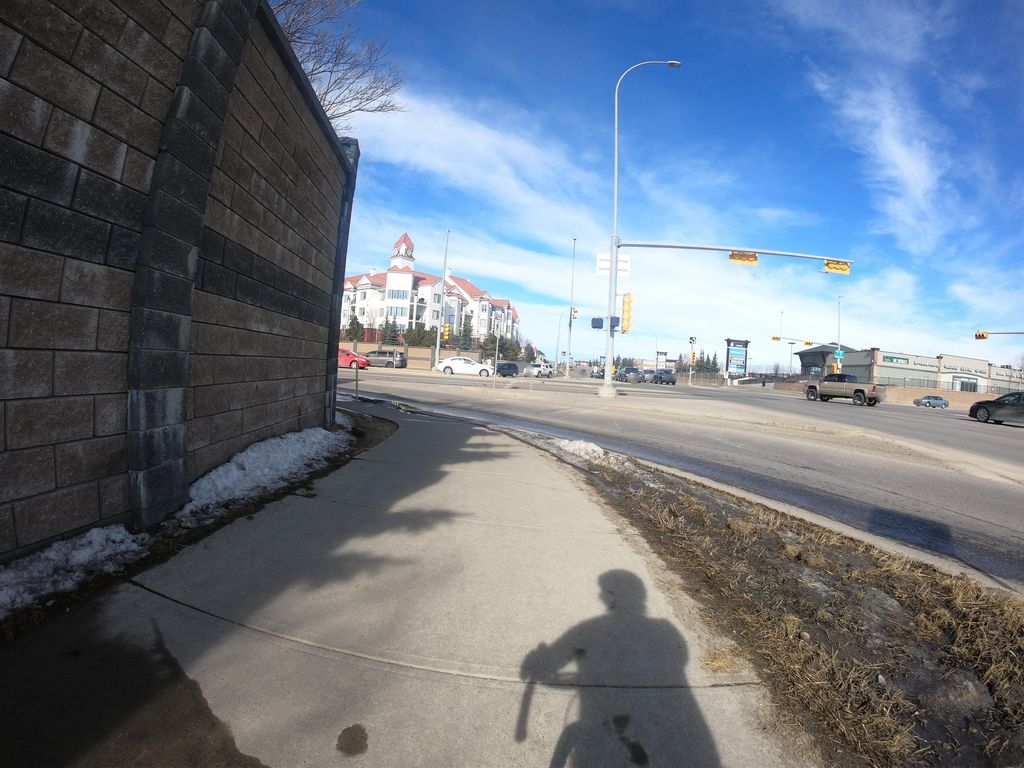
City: calgary